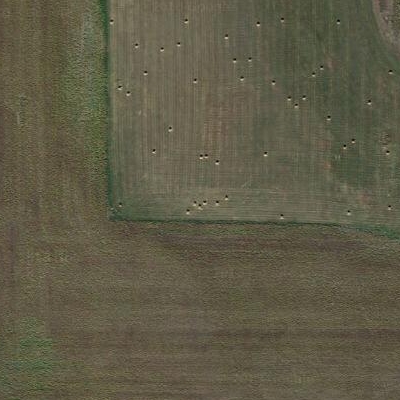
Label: bField